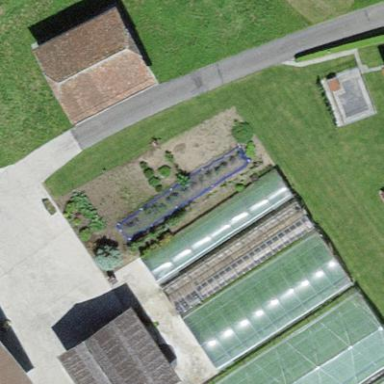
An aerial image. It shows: Greenhouse.